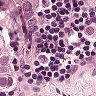
Metastatic tissue present: yes